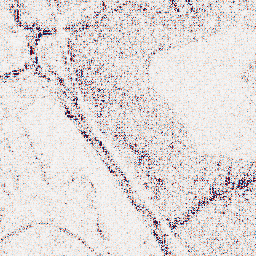
Category: wavelet
Decomposition family: wavelet_biorthogonal
Decomposition parameters: wavelet: bior4.4
level: 1
Upsampling method: regularized
Upsampling parameters: scale: 2
lambda_reg: 0.01
Upsampling scale: 2